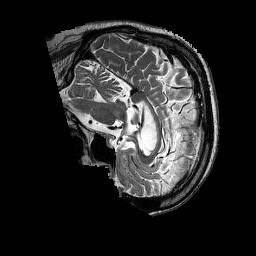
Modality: T2w
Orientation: sagittal
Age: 52
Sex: male
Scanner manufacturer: siemens
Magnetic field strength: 3 T
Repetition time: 3.2 s
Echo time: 0.213 s